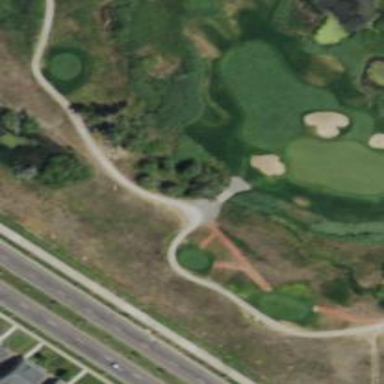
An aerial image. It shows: Pathway for golfing.